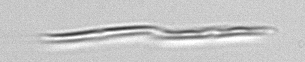
Label: Pseudo-nitzschia